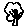
Label: tree